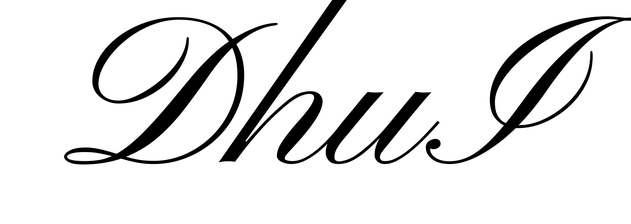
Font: PinyonScript-Regular